Interaction volume radius: 5 \u00c5
Interaction volume height: 15 \u00c5
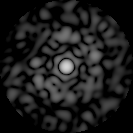
Disorder parameter: 0.7853